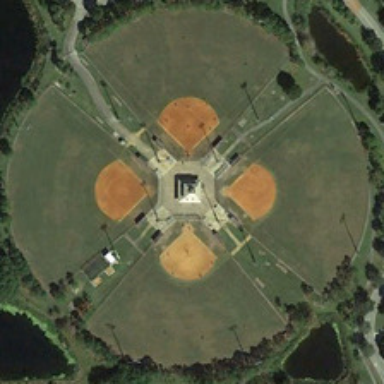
Four baseball fields are surrounded by many green trees and several ponds .